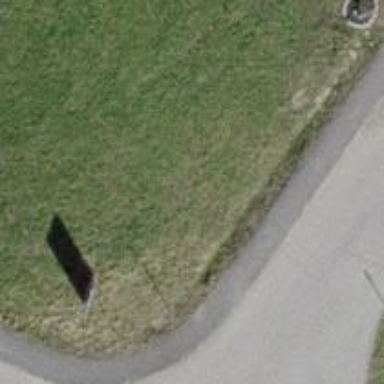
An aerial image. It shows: Historic wayside cross.